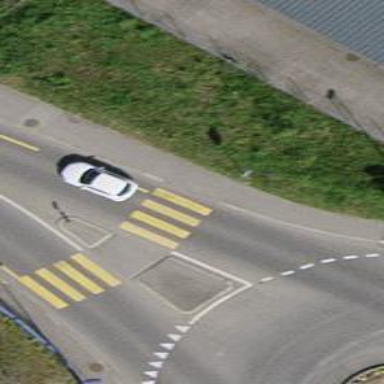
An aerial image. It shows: Zebra crossing on the road.